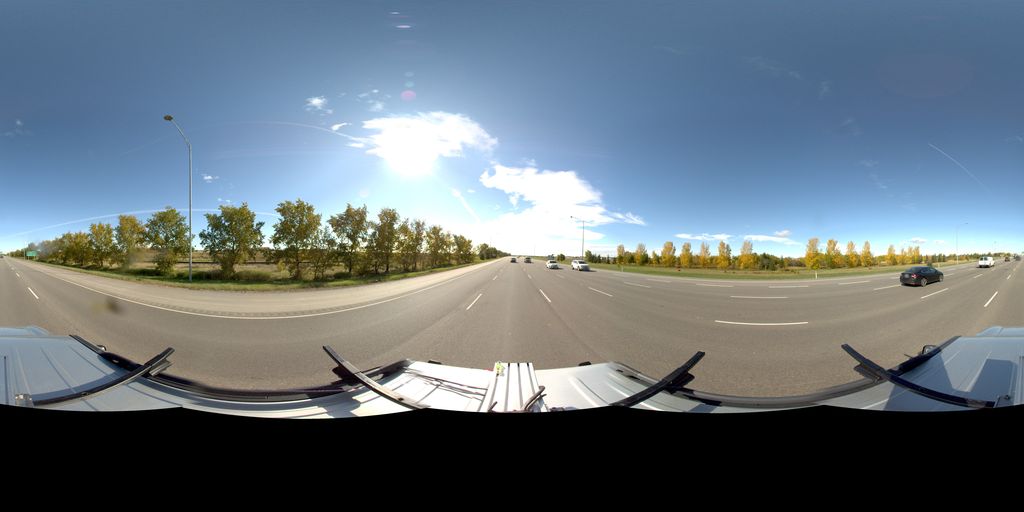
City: edmonton